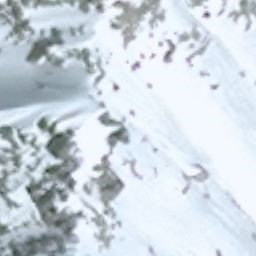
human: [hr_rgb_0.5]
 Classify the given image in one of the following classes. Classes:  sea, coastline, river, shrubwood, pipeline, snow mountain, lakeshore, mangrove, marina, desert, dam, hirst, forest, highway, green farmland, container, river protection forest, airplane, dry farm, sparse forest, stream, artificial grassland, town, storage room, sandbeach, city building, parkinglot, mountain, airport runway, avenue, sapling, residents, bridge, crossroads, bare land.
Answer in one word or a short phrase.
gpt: snow mountain